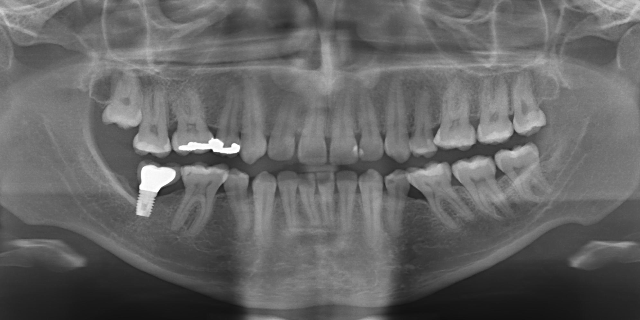
adult